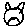
Label: cat